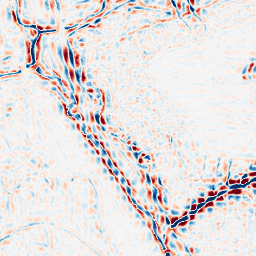
Category: wavelet
Decomposition family: wavelet_biorthogonal
Decomposition parameters: wavelet: bior5.5
level: 3
Upsampling method: sinc_hamming
Upsampling parameters: scale: 2
kernel_size: 4
Upsampling scale: 2